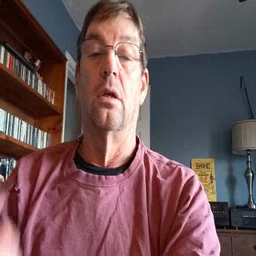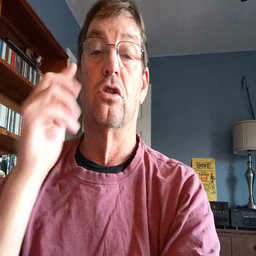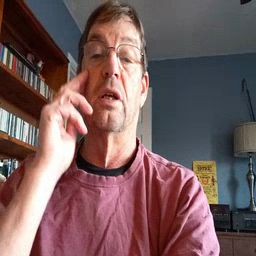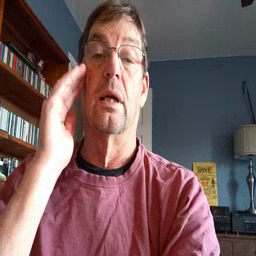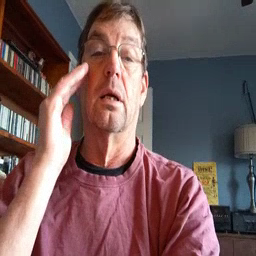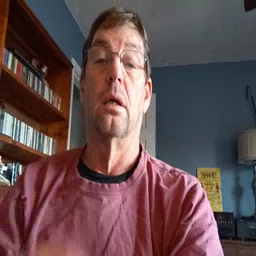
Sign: cheek